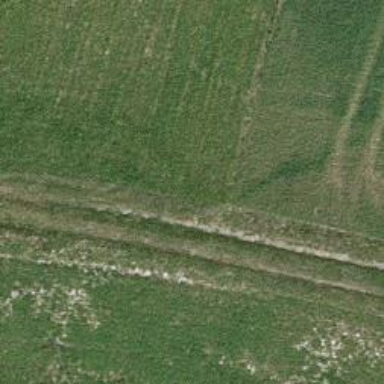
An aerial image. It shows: Grassy track road with grade 4 track type.